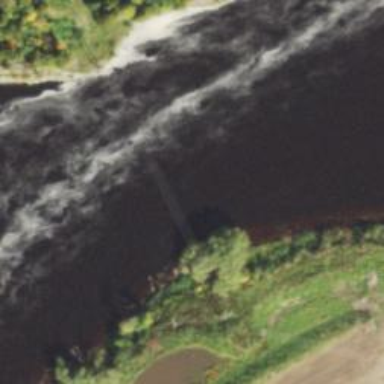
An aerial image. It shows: Beautiful view of river.